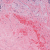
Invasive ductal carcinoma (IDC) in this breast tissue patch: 0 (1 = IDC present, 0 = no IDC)